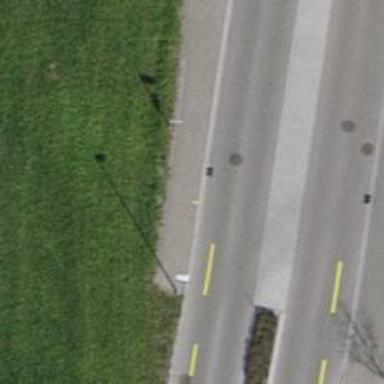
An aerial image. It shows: Platform for public transport on the road.